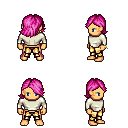
a pixel art fantasy rpg character, male body template, human, tanned skin, white long-sleeve shirt, gold greaves, pink swoop hairstyle, bracelets, four views (front, back, left, right), 2x2 character sprite sheet, small pixel art, hard edges, no anti-aliasing